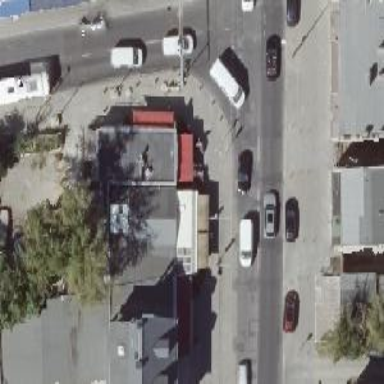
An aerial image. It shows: Fast food establishment.